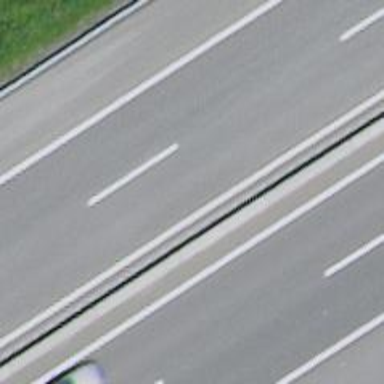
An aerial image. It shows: Motorway.